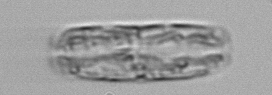
Label: pennate_morphotype1